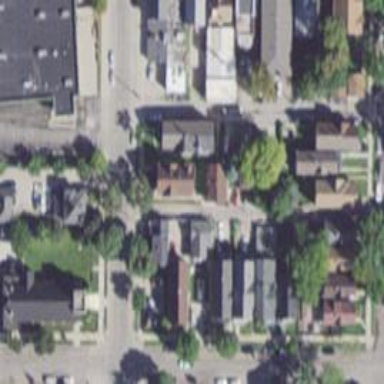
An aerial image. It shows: Alleyway designated as service road.